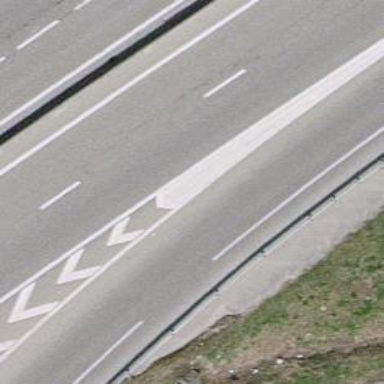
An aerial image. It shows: Asphalt trunk link motorway.